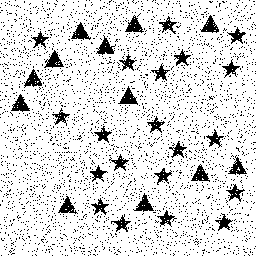
Squares: 0
Triangles: 12
Stars: 20
Total shapes: 32